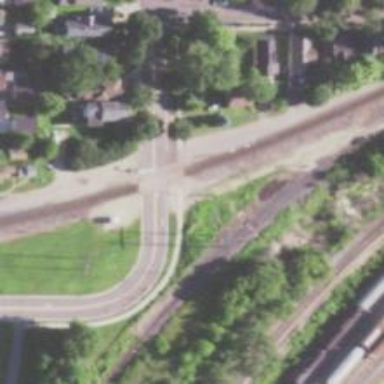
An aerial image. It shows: Crossing for the railway.